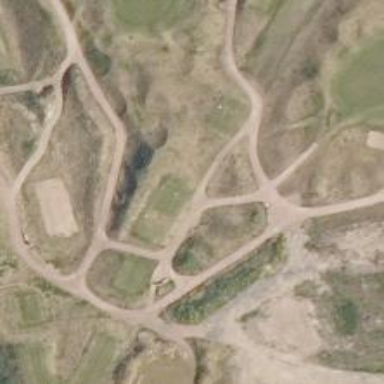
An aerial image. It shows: Path for both road and golf.